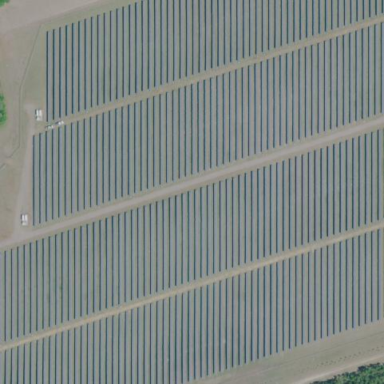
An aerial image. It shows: Solar power plant utilizing photovoltaic technology.